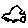
Label: car